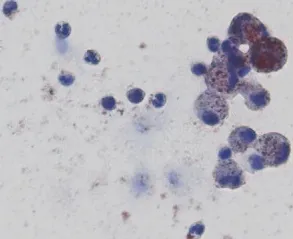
Oil red O staining of bronchoalveolar lavage fluid specimen. Alveolar macrophages with multiple prominent red- or brown-staining cytoplasmic inclusions seen under light microscopy.
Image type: pathology (papanicolaou)